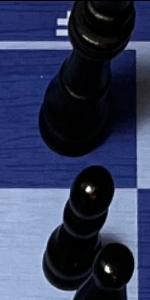
Label: Pawn_Black